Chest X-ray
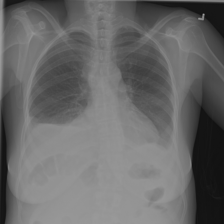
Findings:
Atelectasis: negative
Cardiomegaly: negative
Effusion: negative
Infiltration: negative
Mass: negative
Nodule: negative
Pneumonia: negative
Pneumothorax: negative
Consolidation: negative
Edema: negative
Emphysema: negative
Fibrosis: negative
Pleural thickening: negative
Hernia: negative